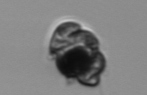
Label: Proterythropsis